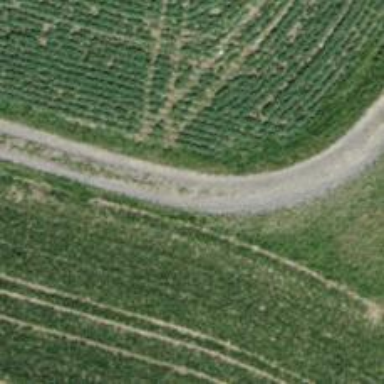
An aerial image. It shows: Compacted grade3 track used for agriculture.